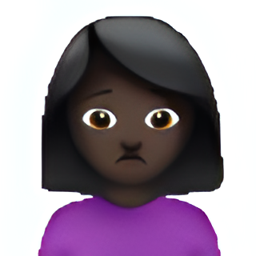
Name: person frowning
Emoji: 🙍🏿
Group: People & Body
Sub-group: person-gesture